Question: i have a fixed size QGraphicsview and my own class QGraphWidget class
'''
GraphWidget::GraphWidget(QWidget *parent)
:QGraphicsView(parent)
{
QGraphicsScene *scene = new QGraphicsScene(this);
setScene(scene);
scale(1,-1);
setWindowTitle(tr("Poly"));
}
void GraphWidget::showPoly(){
scene()->clear();
scene()->setSceneRect(QRectF());
QPolygonF polygon;
QPen pen(Qt::black,1);
QBrush brush(Qt::black);
brush.setStyle(Qt::SolidPattern);
polygon<< QPointF(0,0)<< QPointF(10,0)<< QPointF(15,20)<<QPointF(5,10);
;
QGraphicsPolygonItem *polyItem=scene()->addPolygon(polygon,pen);
fitInView(polyItem);
}
'''
It is possible that the scene focus the polygon and zoom it ?
I tried fitinView() or setSceneRect() but nothing worked, the polygon is still very small.
---
EDIT

with fitInView(polyItem->boundingRect());
The problem is that my QGraphicsview is fixed, so the fit in view has to zoom in. It can't change the size of the Qgraphicsview
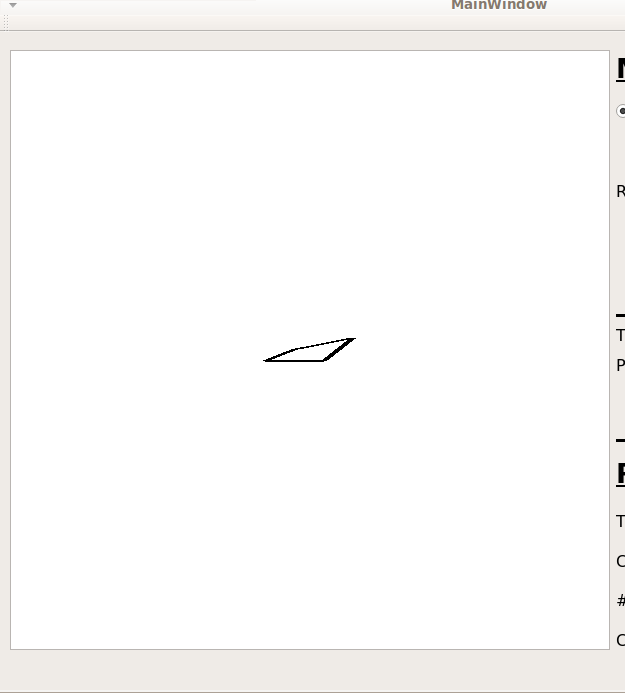
Answer: So i got the answer.
The problem was that i called showPoly() inside of the constructor. But on this moment the size of the Qgraphicsview was not fixed.
I use a work around with QSingleShot
'''
#include "mainwindow.h"
#include <QApplication>
#include <QTimer>
int main(int argc, char *argv[])
{
QApplication a(argc, argv);
MainWindow w;
w.show();
QTimer::singleShot(1, &w,SLOT(callShowPoly()));
return a.exec();
}
'''